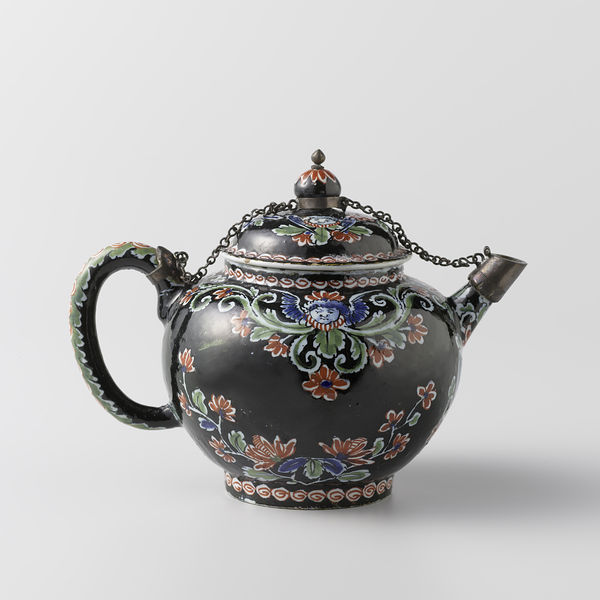
Titel: Theepot, beschilderd met bloemdecoratie op een zwarte fond
Künstler: De Grieksche A
Standort: Amsterdam
Institution: Rijksmuseum
Schlagwörter: blue, ornate, red, white, black, dark, face, green, tea, flowers, japanese, pattern, brown, pot, silver, metal, ornament, door, italian, art, ceramic, floral, asian, tea pot, pottery, russian, tee, porcelain, painted, kettle, chain, object, lid, handle, kanne, spout, grotteschi